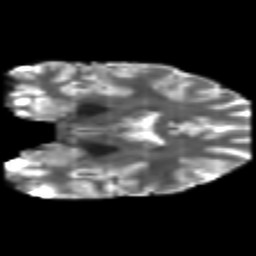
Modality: T2w
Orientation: coronal
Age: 20
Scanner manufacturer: philips
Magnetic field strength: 3 T
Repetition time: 8.6 s
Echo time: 0.127 s